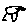
Label: bird